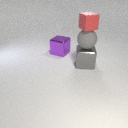
large gray metal cube below small red rubber cube